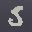
Label: 5